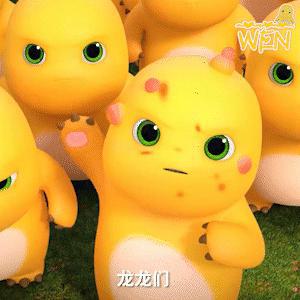
Label: nailong